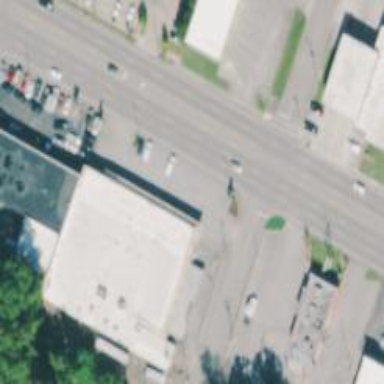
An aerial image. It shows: Retail building housing military surplus shop.